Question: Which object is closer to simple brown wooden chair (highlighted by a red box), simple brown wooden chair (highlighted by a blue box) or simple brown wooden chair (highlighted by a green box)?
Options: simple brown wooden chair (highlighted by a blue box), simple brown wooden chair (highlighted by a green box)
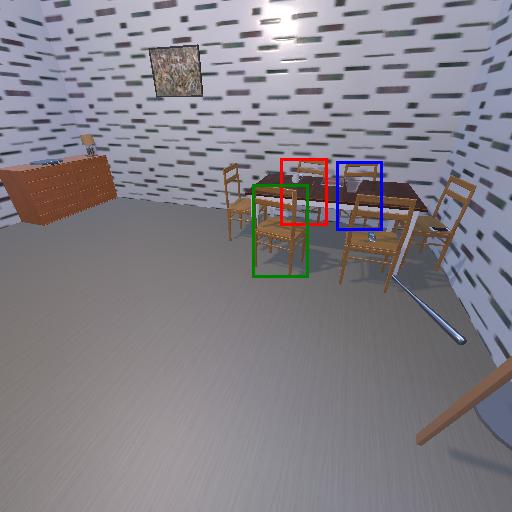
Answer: simple brown wooden chair (highlighted by a blue box)